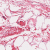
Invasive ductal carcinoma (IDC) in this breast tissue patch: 0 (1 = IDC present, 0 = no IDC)